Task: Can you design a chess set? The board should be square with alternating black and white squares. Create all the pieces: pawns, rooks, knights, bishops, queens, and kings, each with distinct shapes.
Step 2314:
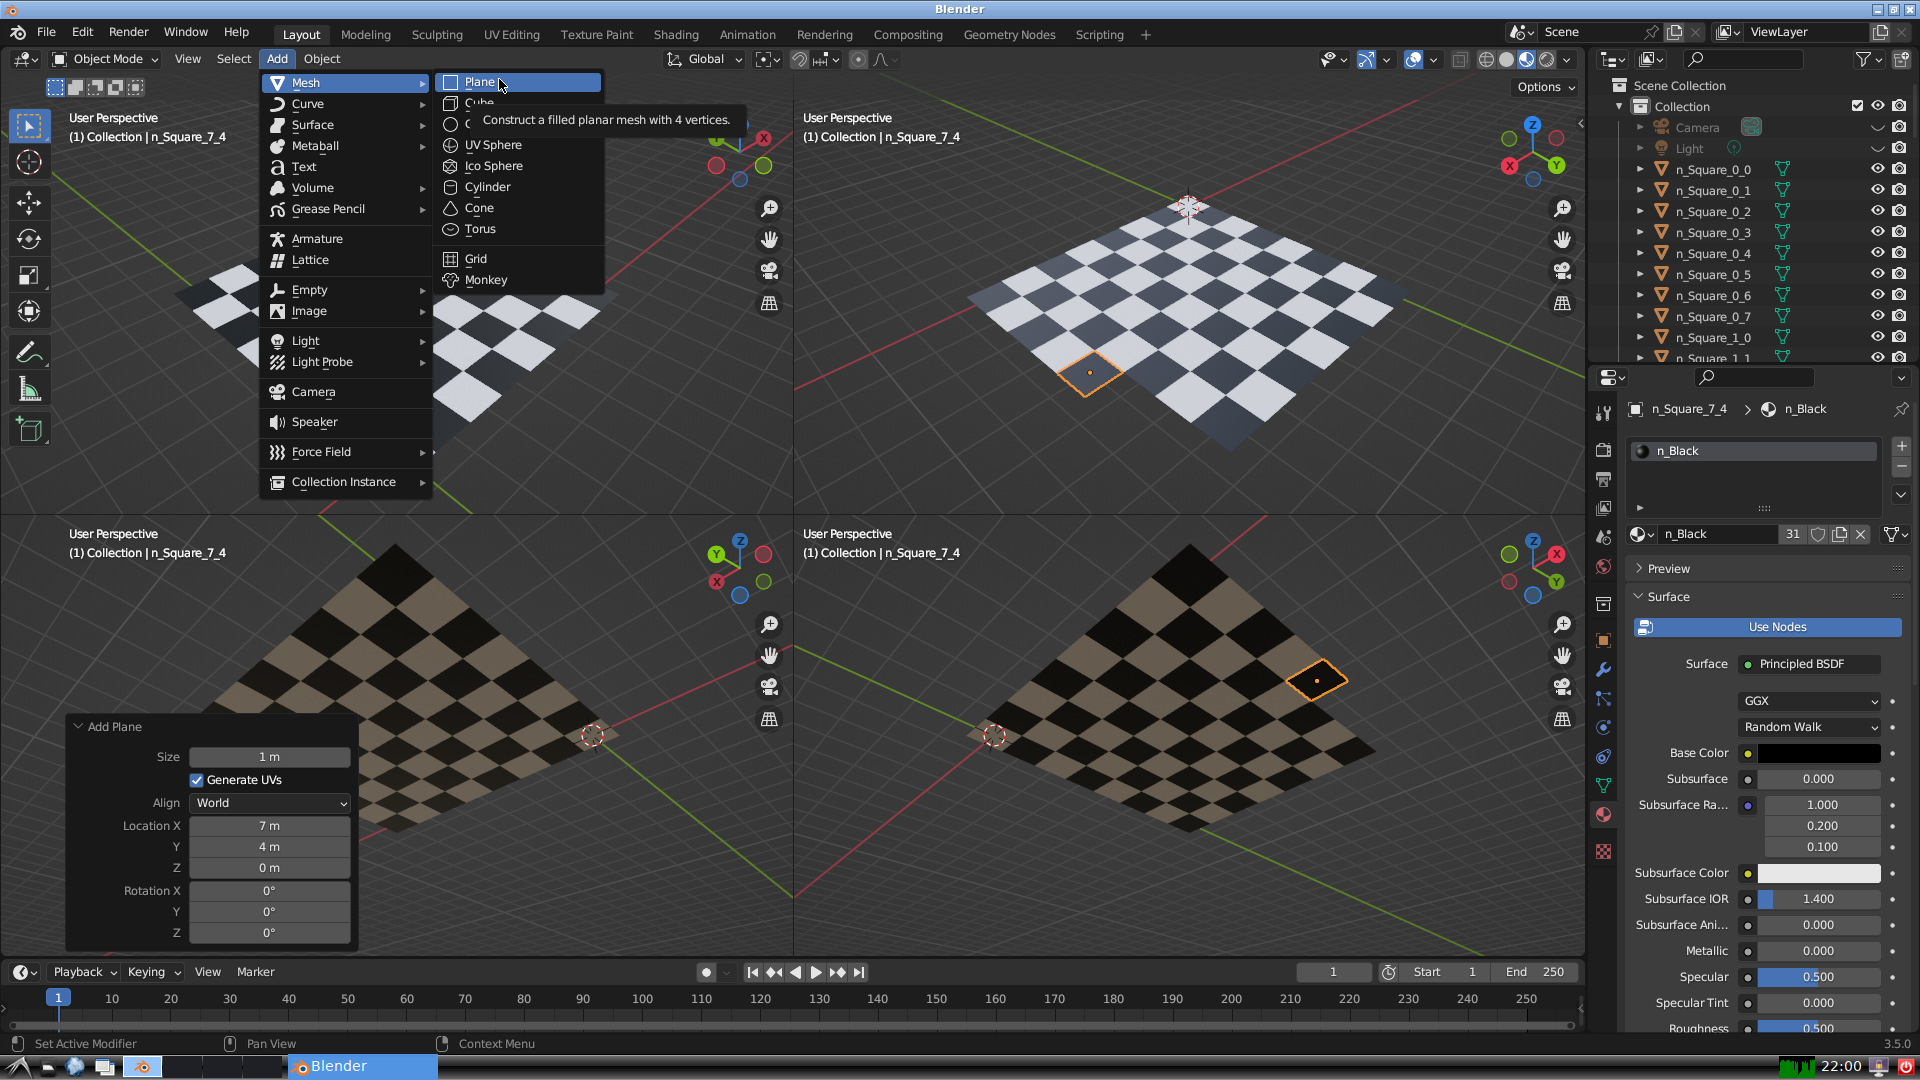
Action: click: no